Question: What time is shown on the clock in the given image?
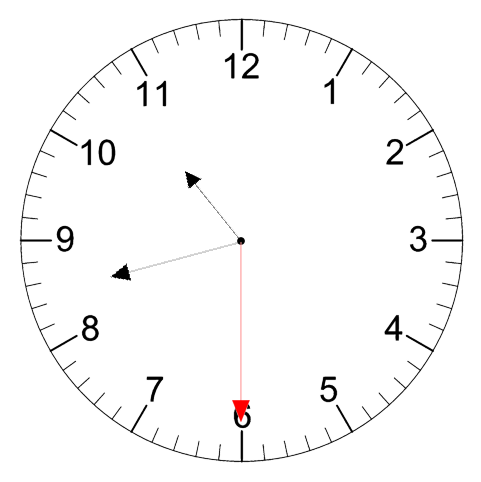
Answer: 10:42:30